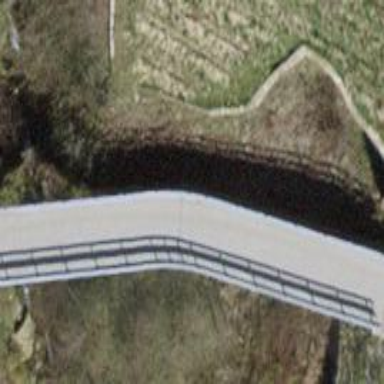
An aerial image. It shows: Agricultural track bridge with grade1 track type.